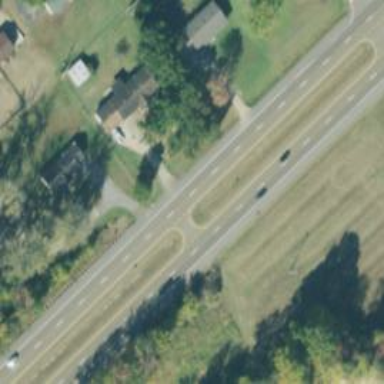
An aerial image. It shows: Trunk link highway.